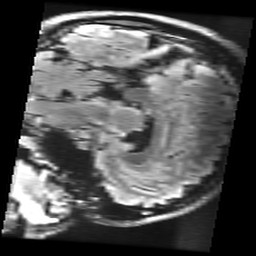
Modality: FLAIR
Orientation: sagittal
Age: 18
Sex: female
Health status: healthy
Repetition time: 12 s
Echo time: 0.09782 s